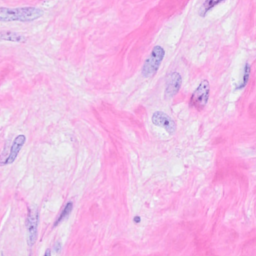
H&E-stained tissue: Breast